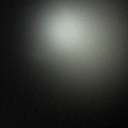
Screen state: off